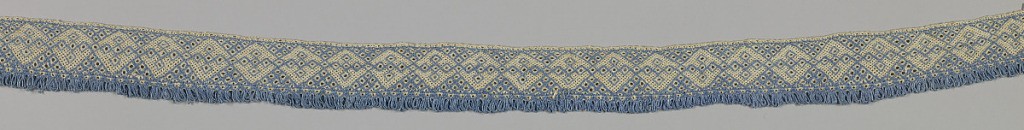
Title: Trimmimg
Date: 19th century
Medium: linen Technique: bobbin lace, Eastern European peasant style
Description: Border, linen, bobbin lace, in white in geometric pattern, outlined in blue linen thread embroidery. Looped fringe.